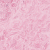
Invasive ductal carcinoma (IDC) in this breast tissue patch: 0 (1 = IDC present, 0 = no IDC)